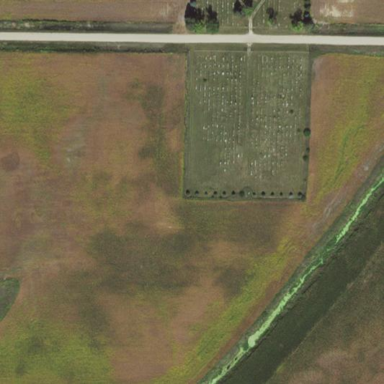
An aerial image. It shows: Cemetery.